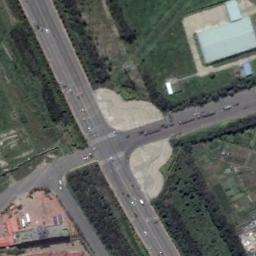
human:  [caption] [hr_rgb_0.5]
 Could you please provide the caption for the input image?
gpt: There are few cars in four directions at the intersection .

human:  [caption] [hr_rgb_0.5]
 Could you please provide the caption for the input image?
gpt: An intersection with normal traffic located in a green area with some buildings .

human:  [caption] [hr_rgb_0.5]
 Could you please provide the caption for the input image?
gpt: There are many moving and waiting vehicles on the road at the intersection  There are several buildings and many trees and a large lawn around the intersection .

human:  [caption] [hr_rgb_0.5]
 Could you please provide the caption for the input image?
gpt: There are many buildings beside the intersection .

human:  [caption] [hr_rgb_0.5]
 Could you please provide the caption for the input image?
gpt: There are green lawns around the intersection .